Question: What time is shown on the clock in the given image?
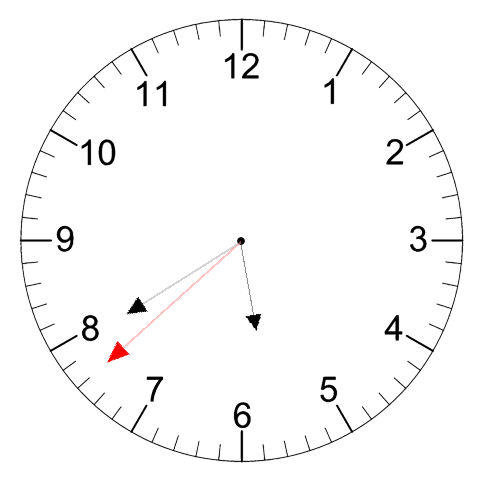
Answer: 05:39:38